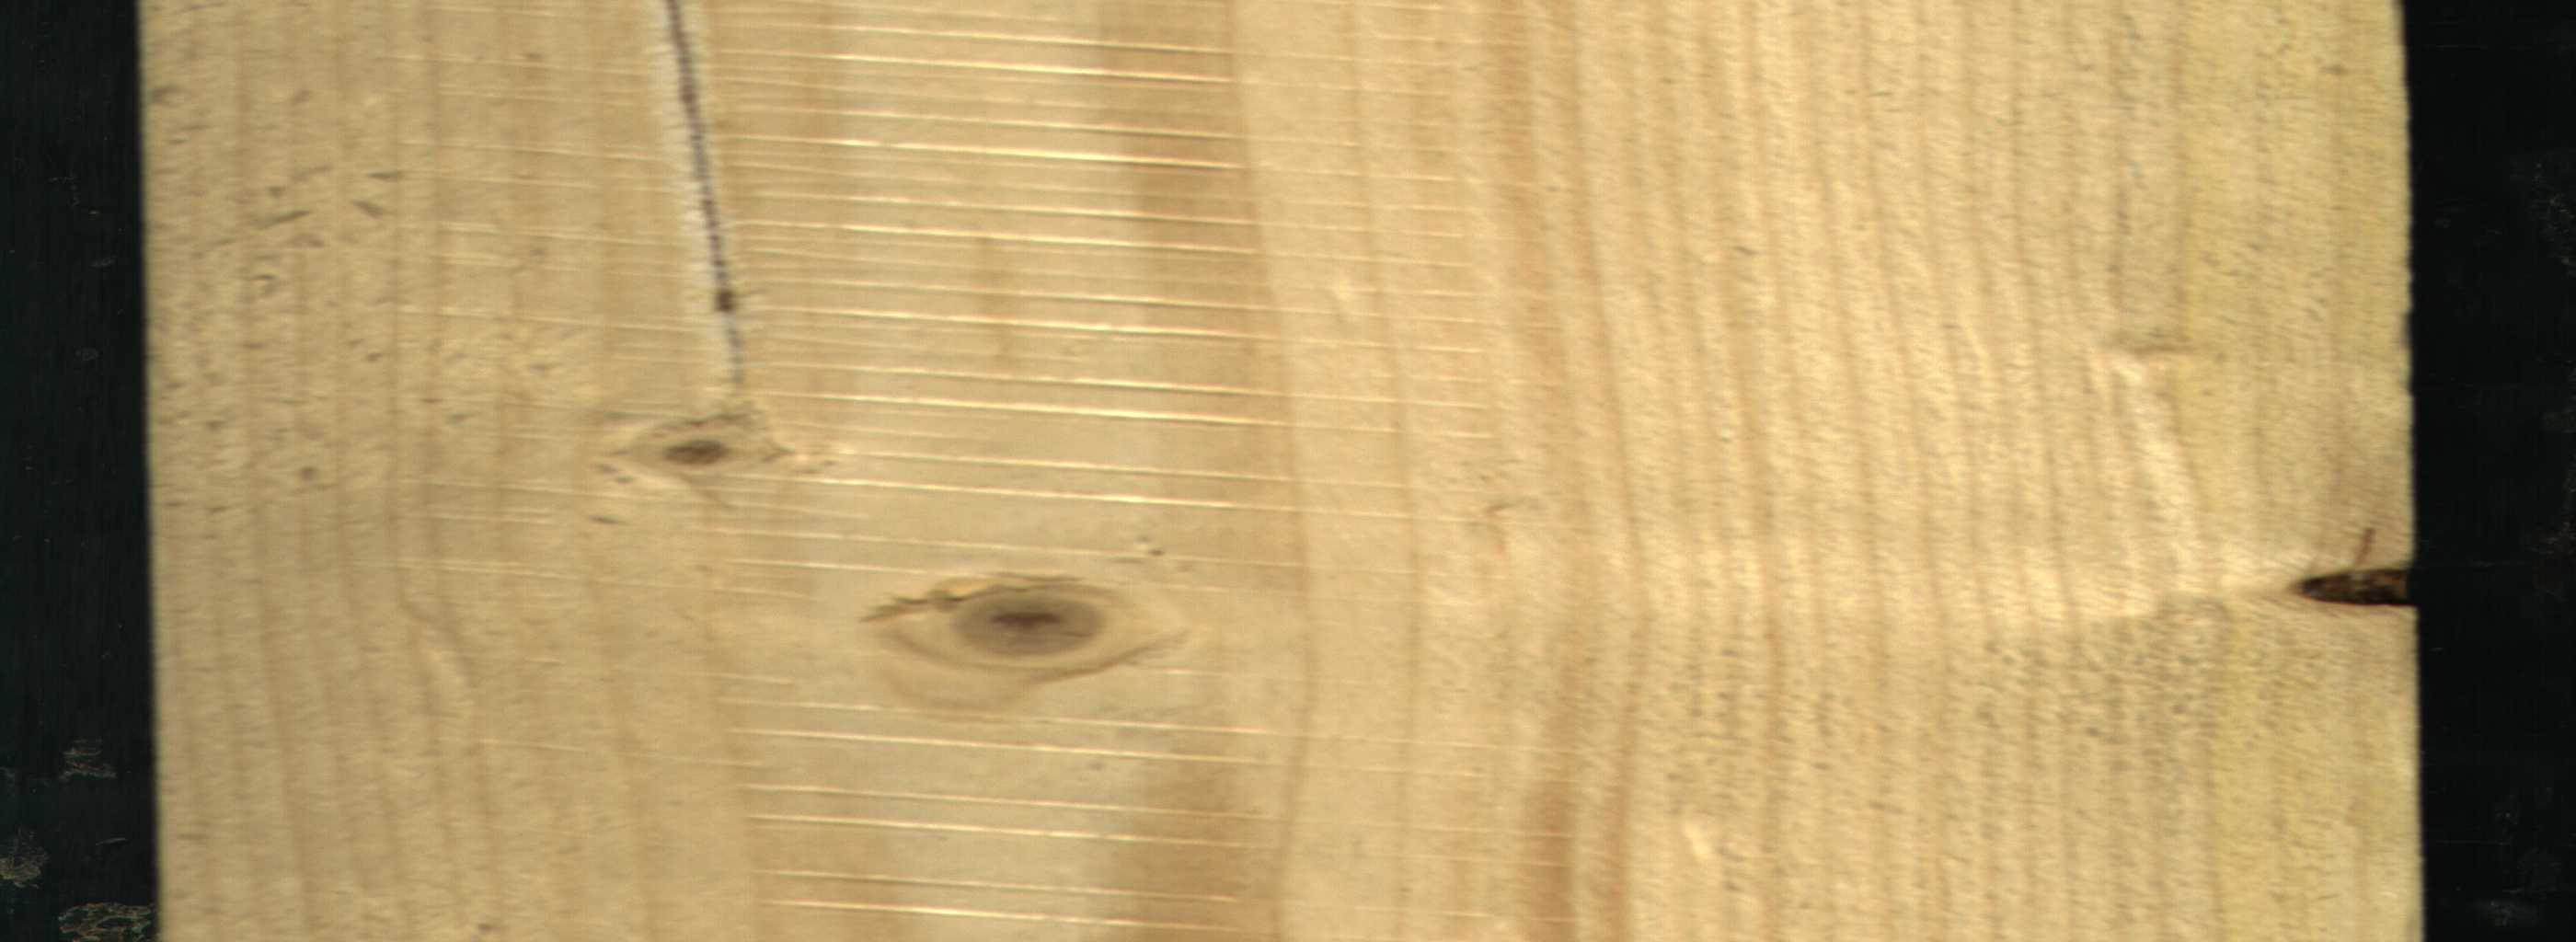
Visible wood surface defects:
Crack
Knot_missing
Live_Knot
Live_Knot